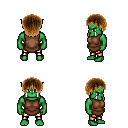
a pixel art fantasy rpg character, male body template, orc, green skin, brown tunic, gold greaves, brown plain hairstyle, four views (front, back, left, right), 2x2 character sprite sheet, small pixel art, hard edges, no anti-aliasing